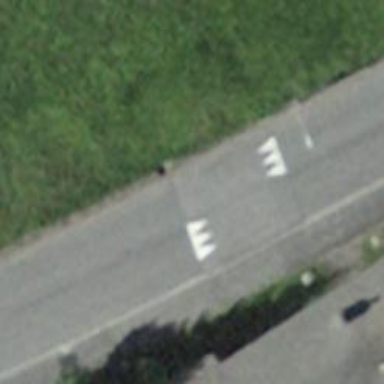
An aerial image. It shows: Traffic hump for calming the traffic.